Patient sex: M
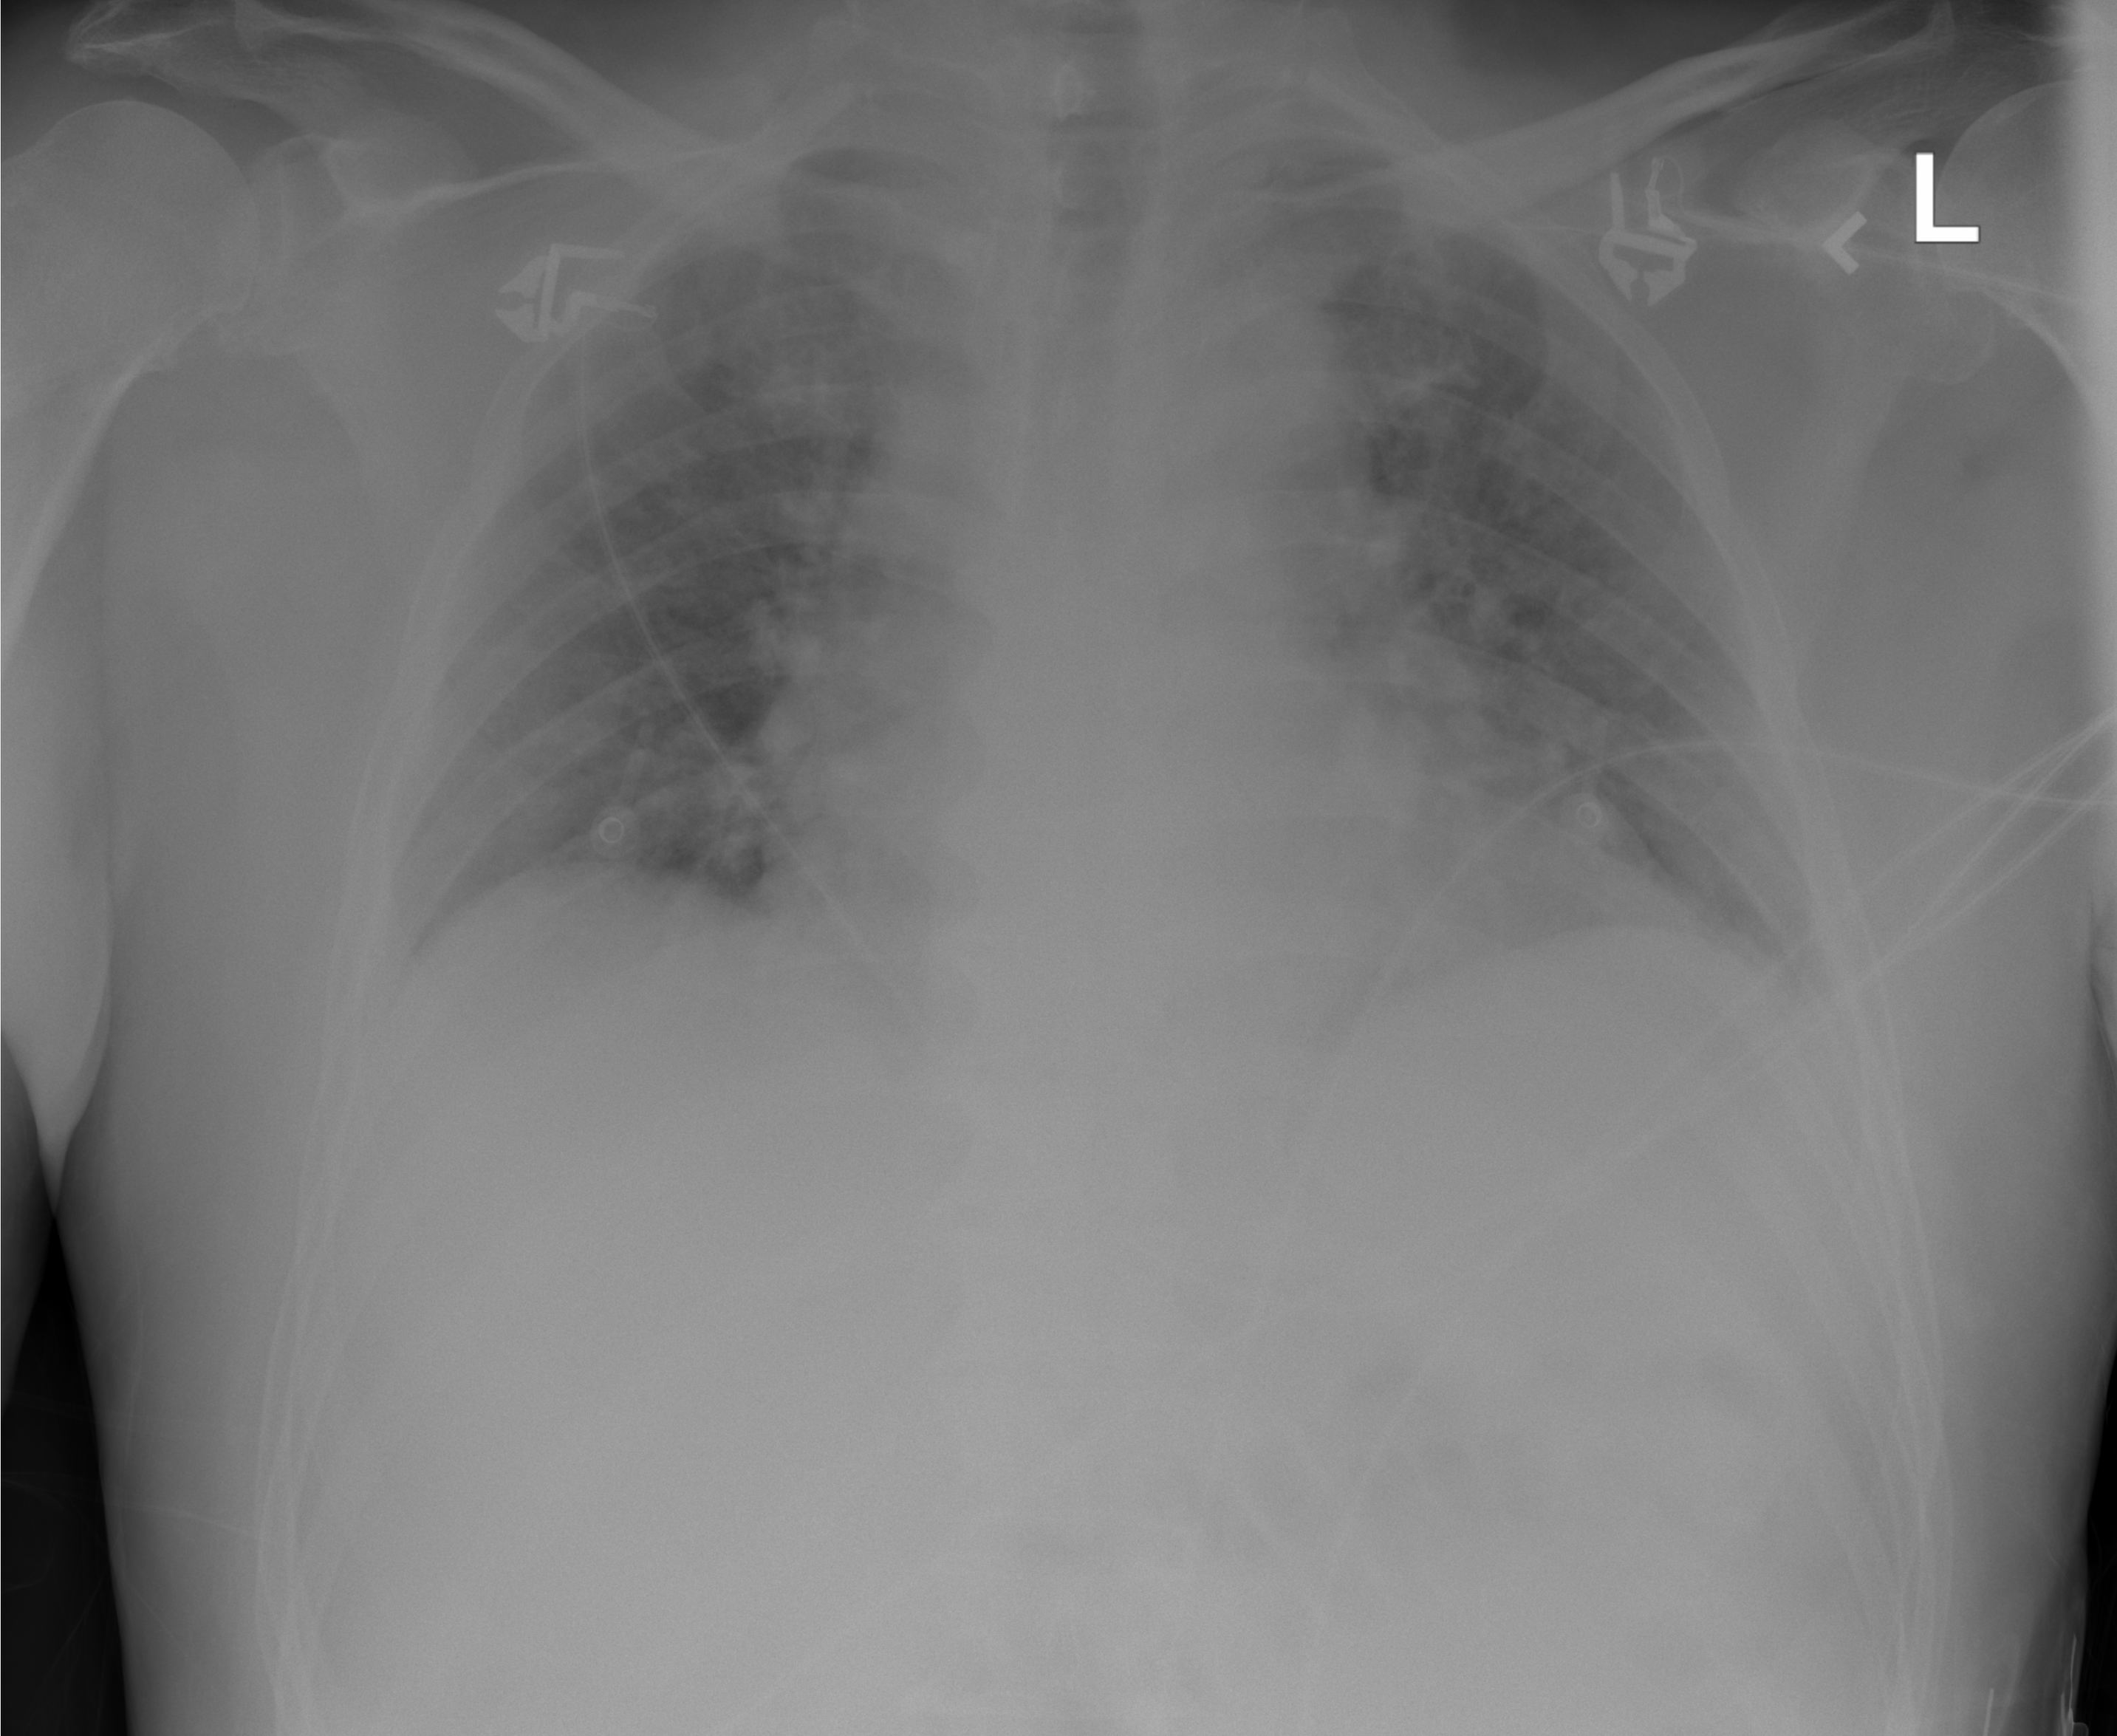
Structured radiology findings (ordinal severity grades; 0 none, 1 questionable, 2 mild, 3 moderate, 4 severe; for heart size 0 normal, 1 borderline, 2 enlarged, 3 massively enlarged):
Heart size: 2
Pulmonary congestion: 3
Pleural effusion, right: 0
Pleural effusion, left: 0
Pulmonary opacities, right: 0
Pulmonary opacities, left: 0
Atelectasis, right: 1
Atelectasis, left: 1